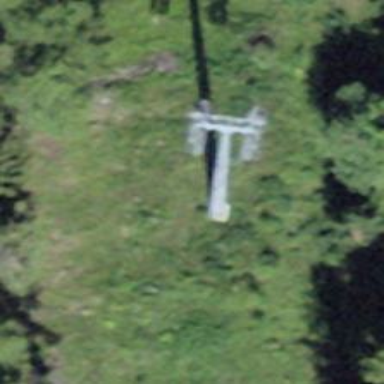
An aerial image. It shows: Pylon used for aerialway.